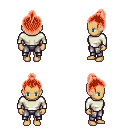
a pixel art fantasy rpg character, female body template, human, tanned skin, white long-sleeve shirt, metal pants, red short topknot hairstyle, four views (front, back, left, right), 2x2 character sprite sheet, small pixel art, hard edges, no anti-aliasing